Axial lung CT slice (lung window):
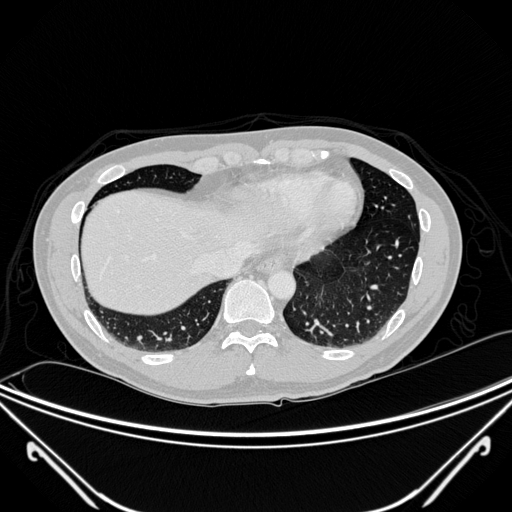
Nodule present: no